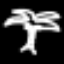
Label: palm tree